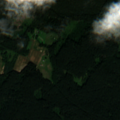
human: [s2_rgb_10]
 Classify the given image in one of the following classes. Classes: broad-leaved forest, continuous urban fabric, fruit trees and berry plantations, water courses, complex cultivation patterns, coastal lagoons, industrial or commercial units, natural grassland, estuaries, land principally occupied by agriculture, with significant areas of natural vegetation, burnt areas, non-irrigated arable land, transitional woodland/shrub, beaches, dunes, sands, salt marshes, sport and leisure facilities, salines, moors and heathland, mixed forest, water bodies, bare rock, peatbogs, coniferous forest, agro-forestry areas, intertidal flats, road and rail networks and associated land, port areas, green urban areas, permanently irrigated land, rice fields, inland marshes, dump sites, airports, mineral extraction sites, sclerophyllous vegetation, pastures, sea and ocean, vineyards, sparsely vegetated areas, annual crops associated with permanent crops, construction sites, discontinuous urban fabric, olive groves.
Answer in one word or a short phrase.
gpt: land principally occupied by agriculture, with significant areas of natural vegetation, coniferous forest